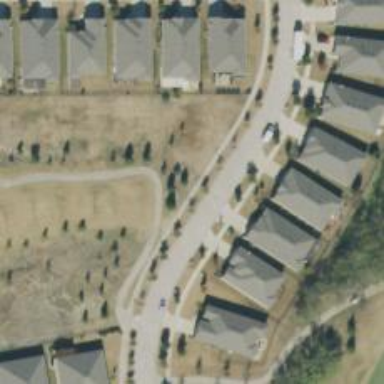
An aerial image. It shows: Path designated for golf carts.